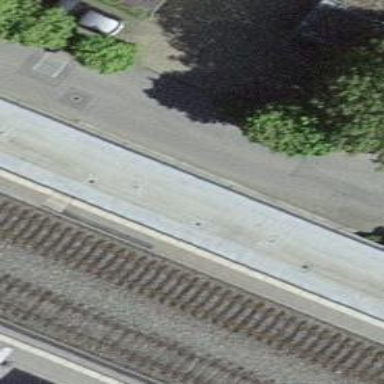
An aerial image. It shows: Cycle barrier.